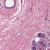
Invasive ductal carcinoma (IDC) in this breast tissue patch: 0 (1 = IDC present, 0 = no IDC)